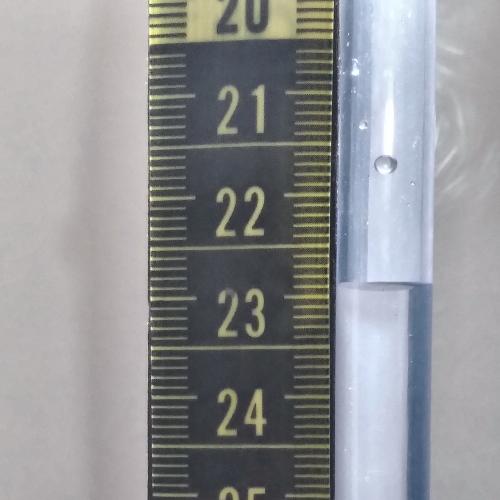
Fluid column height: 22.9 cm